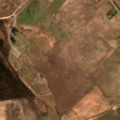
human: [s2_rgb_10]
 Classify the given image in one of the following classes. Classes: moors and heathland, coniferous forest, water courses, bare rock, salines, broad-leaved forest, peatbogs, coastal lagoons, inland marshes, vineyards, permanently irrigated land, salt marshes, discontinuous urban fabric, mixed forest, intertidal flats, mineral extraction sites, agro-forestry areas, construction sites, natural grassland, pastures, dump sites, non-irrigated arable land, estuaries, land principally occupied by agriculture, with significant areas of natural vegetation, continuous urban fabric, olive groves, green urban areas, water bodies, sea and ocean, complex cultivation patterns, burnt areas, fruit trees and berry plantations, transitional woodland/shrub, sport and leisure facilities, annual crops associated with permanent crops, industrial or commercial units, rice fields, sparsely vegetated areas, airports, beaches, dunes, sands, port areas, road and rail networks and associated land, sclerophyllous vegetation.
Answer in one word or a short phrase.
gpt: non-irrigated arable land, complex cultivation patterns, mixed forest